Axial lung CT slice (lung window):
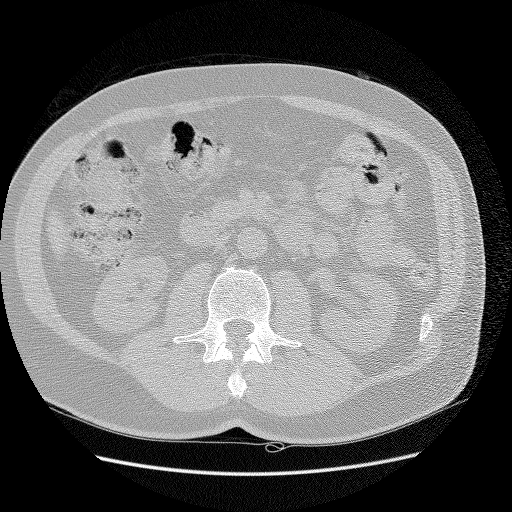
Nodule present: no